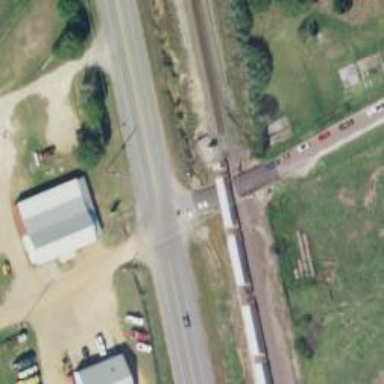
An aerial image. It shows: Railway level crossing.